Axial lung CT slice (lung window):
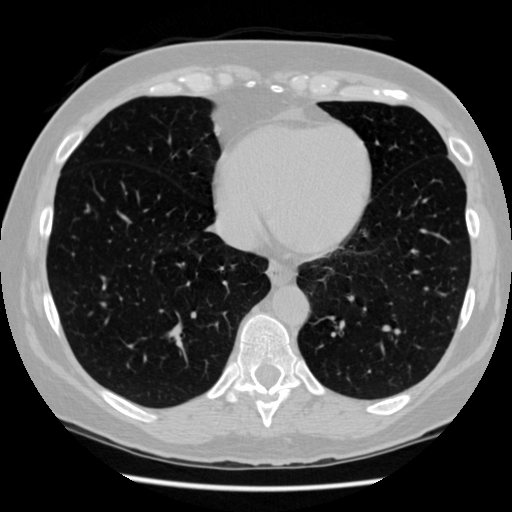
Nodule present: no